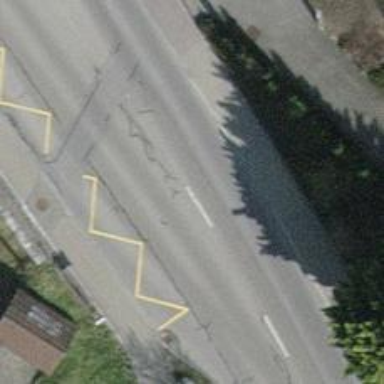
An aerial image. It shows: Bus stop with designated public transport stop position.